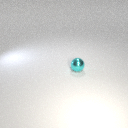
small cyan metal sphere